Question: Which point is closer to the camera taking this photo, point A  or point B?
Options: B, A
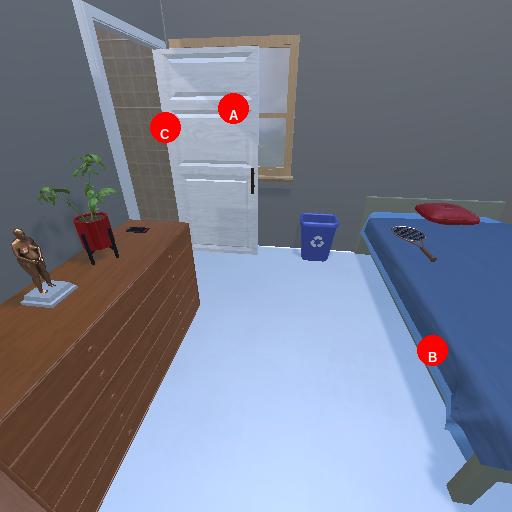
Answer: B